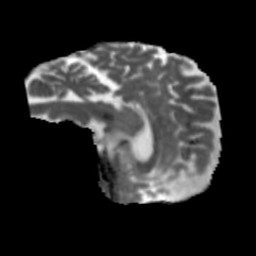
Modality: MD
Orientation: sagittal
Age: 46
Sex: female
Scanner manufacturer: siemens
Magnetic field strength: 3 T
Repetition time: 5.47 s
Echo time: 0.0854 s